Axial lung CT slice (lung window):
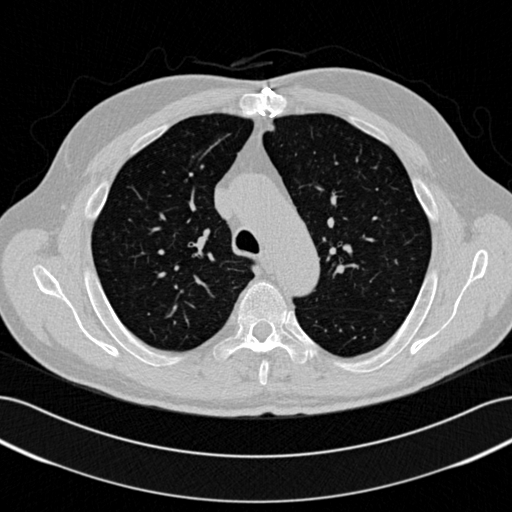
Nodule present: no